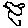
Label: bird